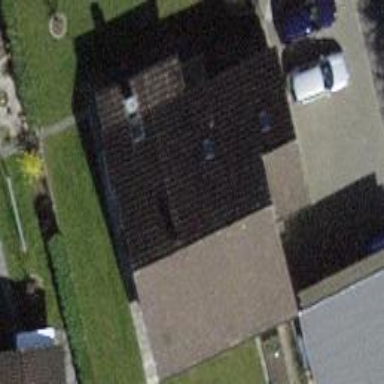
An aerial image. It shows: Building with tile roof.